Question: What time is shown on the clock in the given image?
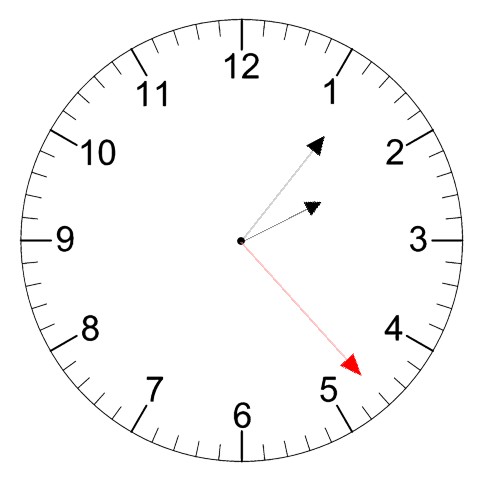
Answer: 02:06:23